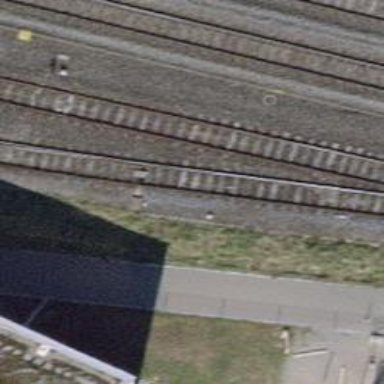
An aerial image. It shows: Railway switch.